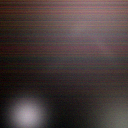
Screen state: off